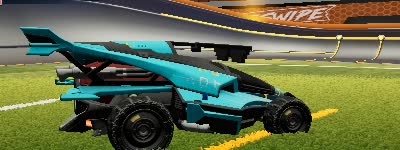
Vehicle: aftershock